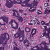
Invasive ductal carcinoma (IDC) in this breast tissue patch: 1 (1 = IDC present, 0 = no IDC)